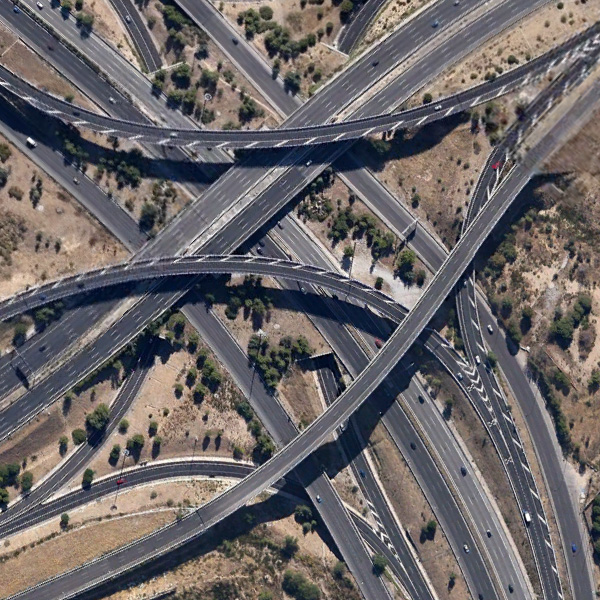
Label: Viaduct